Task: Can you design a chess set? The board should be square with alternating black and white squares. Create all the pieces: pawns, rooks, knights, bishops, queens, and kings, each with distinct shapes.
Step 4788:
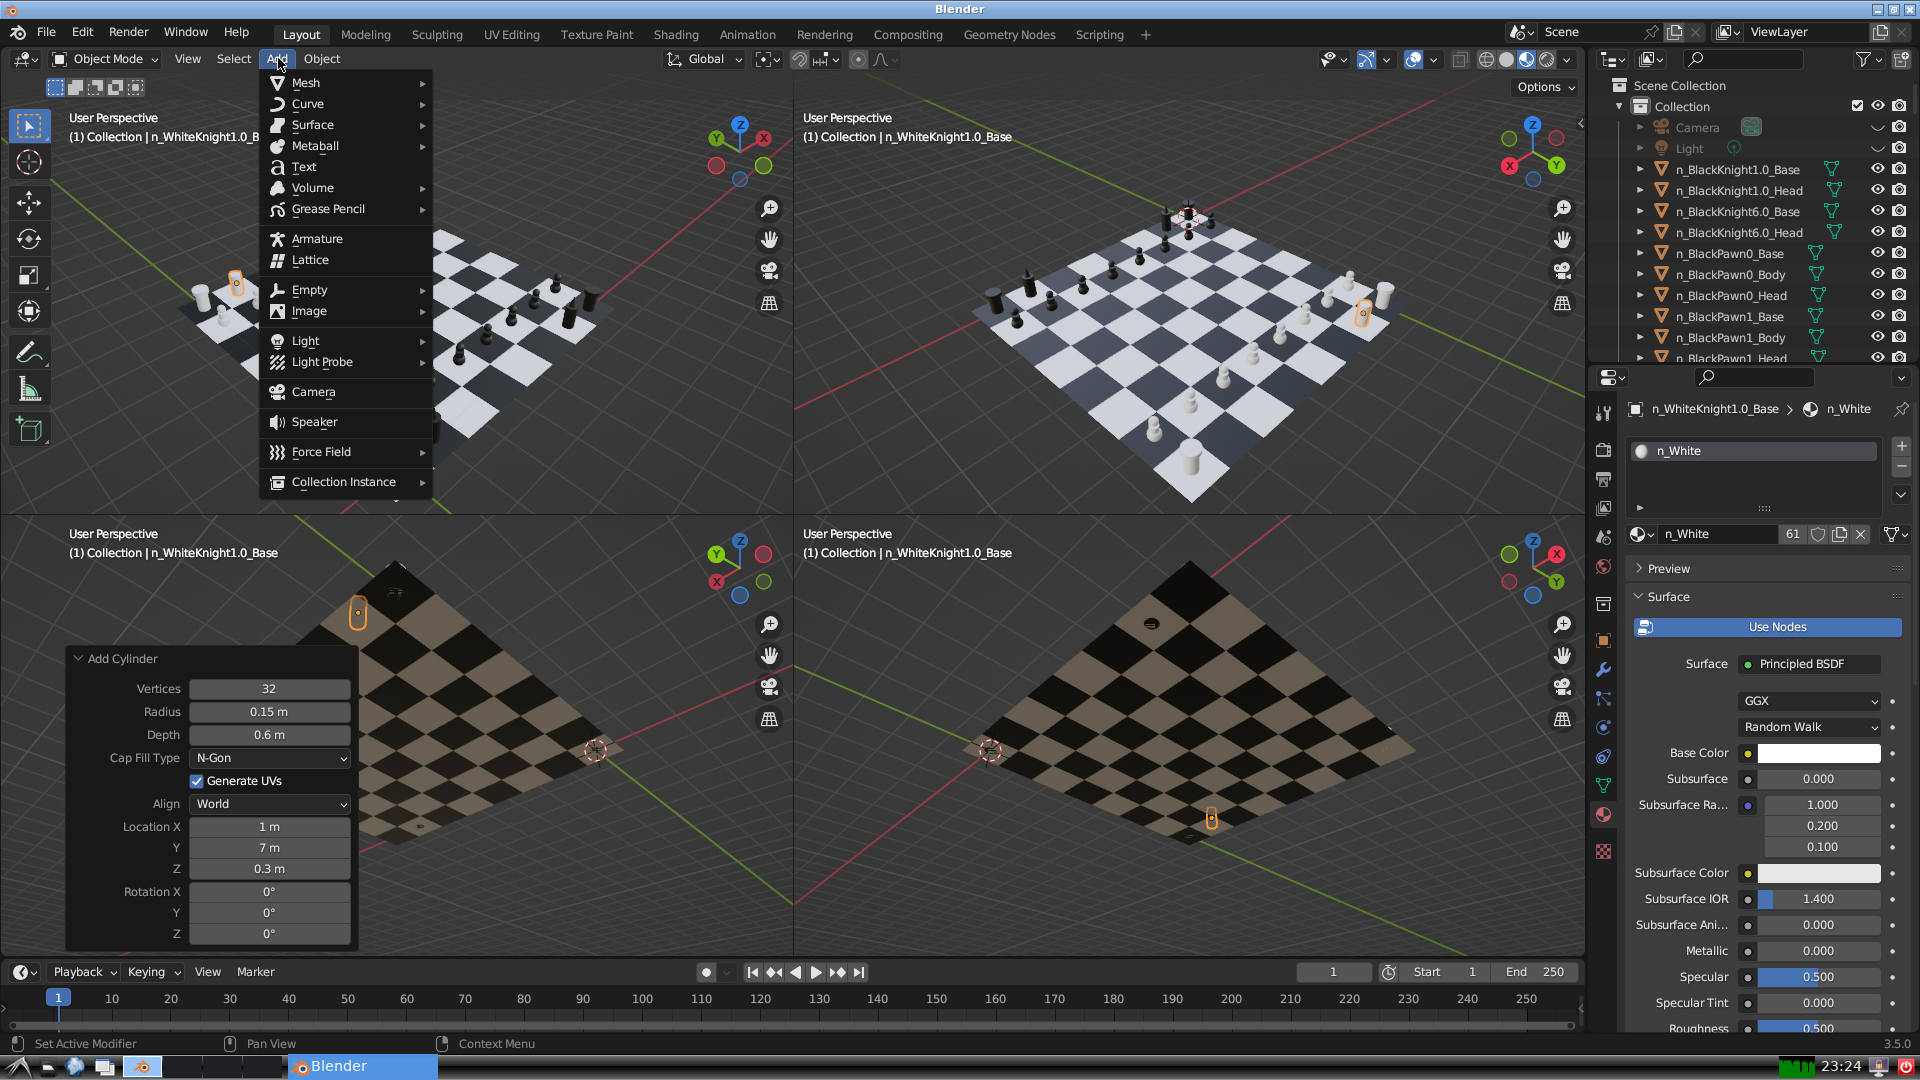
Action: {"mouse_move": [304, 82]}